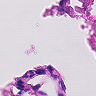
Metastatic tissue present: no